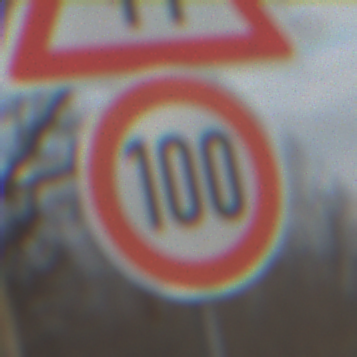
Verkehrszeichen: Geschwindigkeit100
Zusatzzeichen oben: EinseitigVerengteFahrbahnRechts
Umgebung: Outdoor, Nature
Tageszeit: MorningAfternoon
Wetter: PartlyCloudy
Licht: Natural
Jahreszeit: Autumn
Kontrast: LowContrast